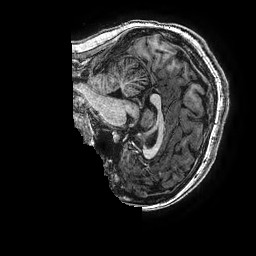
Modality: T1w
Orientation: sagittal
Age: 12
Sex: female
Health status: ill
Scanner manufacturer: ge
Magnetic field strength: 3 T
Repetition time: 0.00766 s
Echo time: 0.003476 s